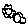
Label: flower